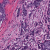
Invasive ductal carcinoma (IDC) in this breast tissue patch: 1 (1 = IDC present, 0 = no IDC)